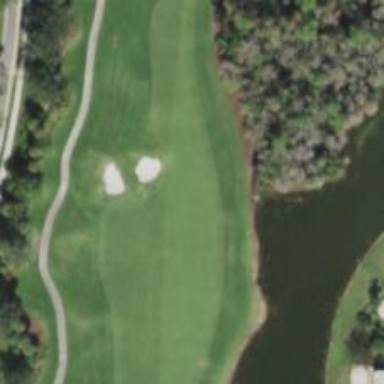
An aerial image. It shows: Golf hole.